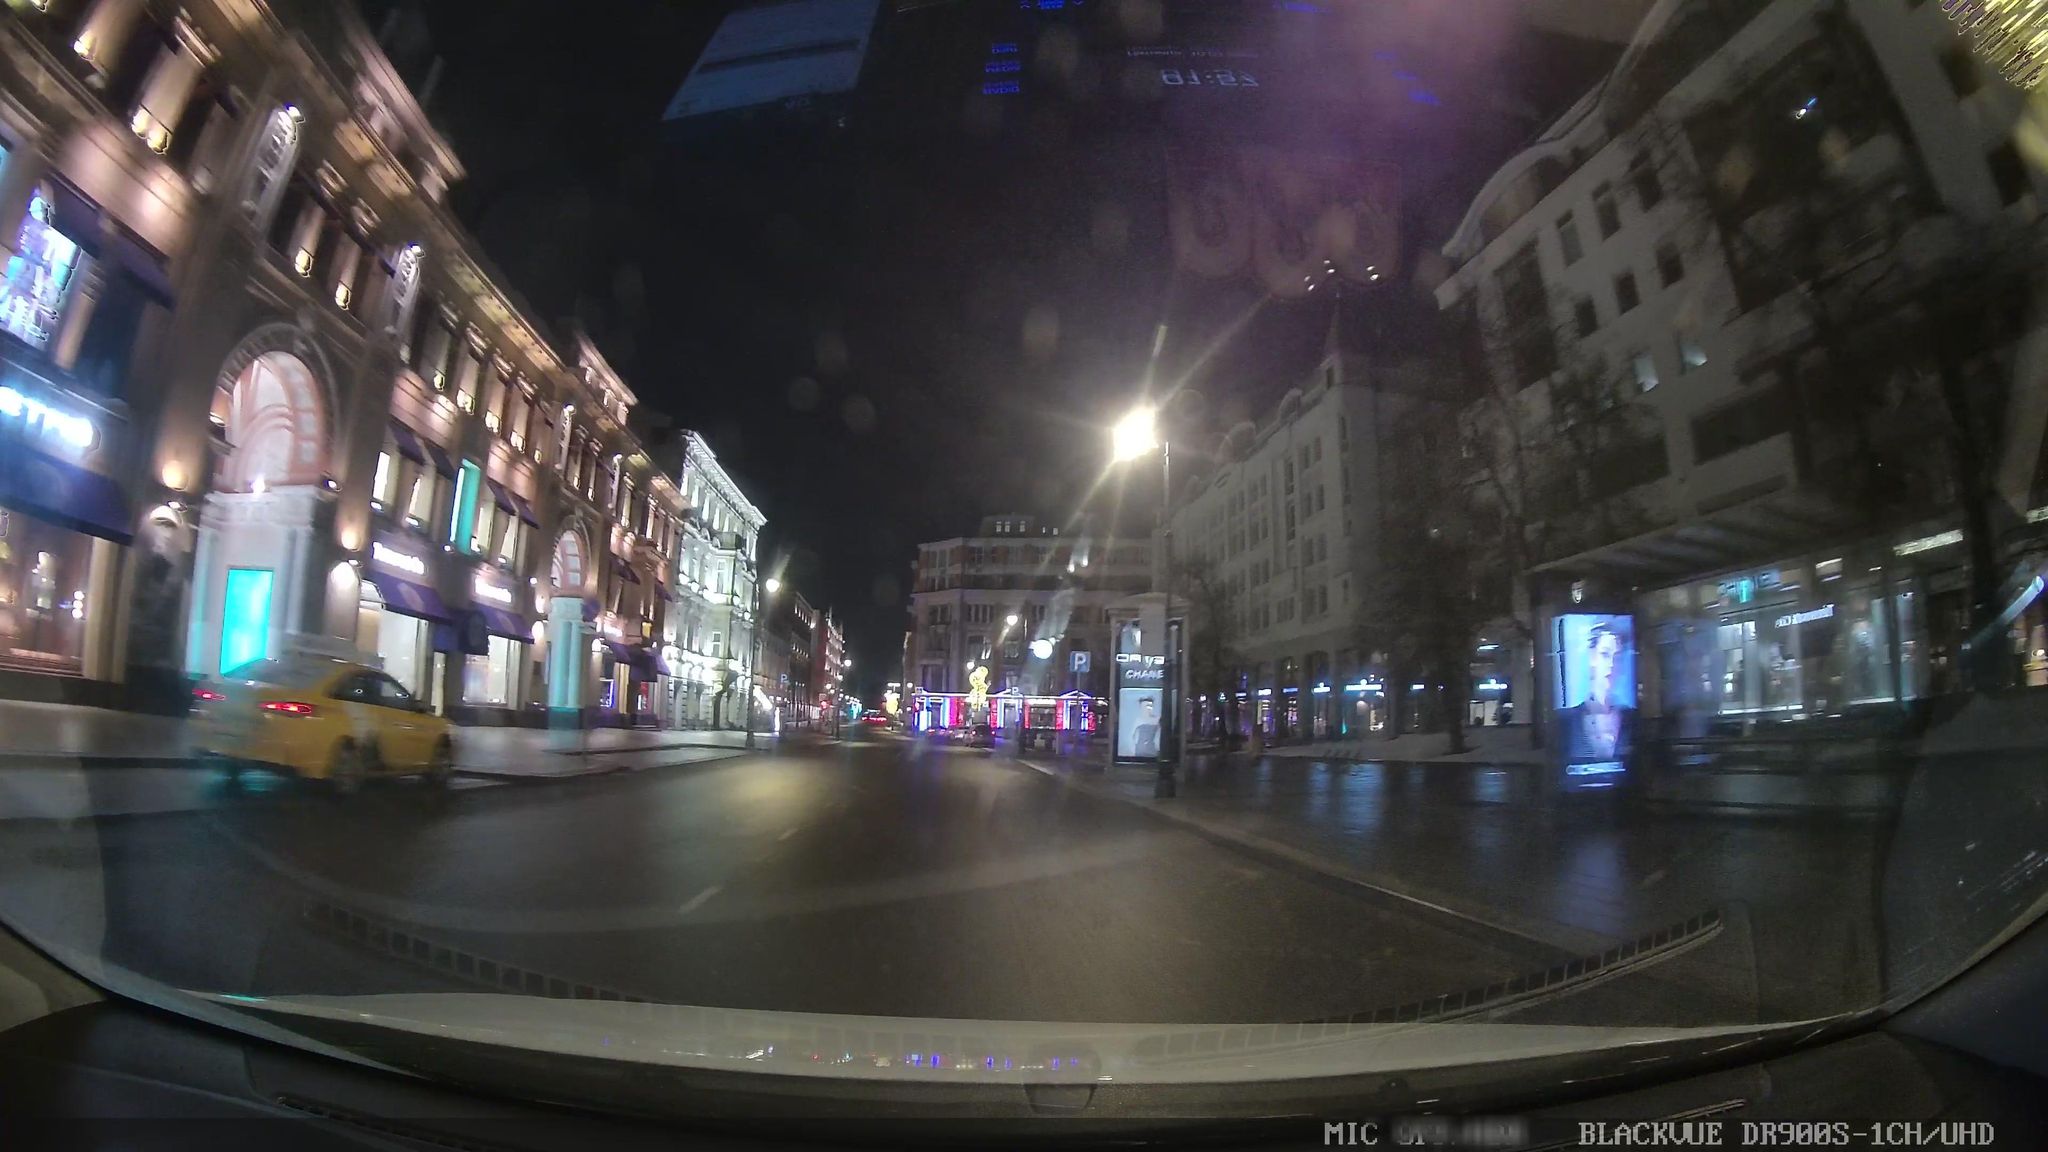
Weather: clear
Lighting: night
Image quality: slightly poor
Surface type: driving surface
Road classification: tertiary
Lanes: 4
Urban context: urban centre
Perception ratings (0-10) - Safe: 0.25, Lively: 6.18, Beautiful: 2.93, Boring: 3.57, Depressing: 7.38, Wealthy: 5.28